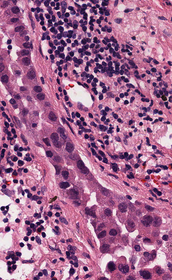
Tumor epithelial tissue: yes
Tumor-associated stroma tissue: yes
Normal tissue: no